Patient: sex M, age 42
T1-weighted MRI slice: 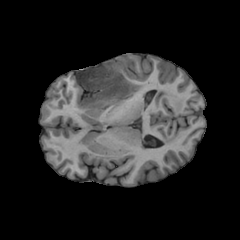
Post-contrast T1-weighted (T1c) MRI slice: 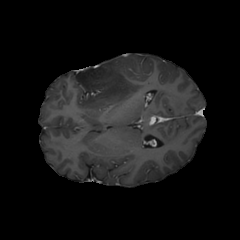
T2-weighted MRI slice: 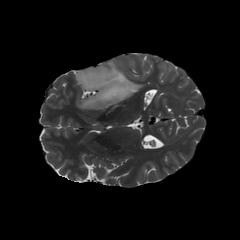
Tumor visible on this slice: yes
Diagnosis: Astrocytoma, IDH-mutant
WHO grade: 4